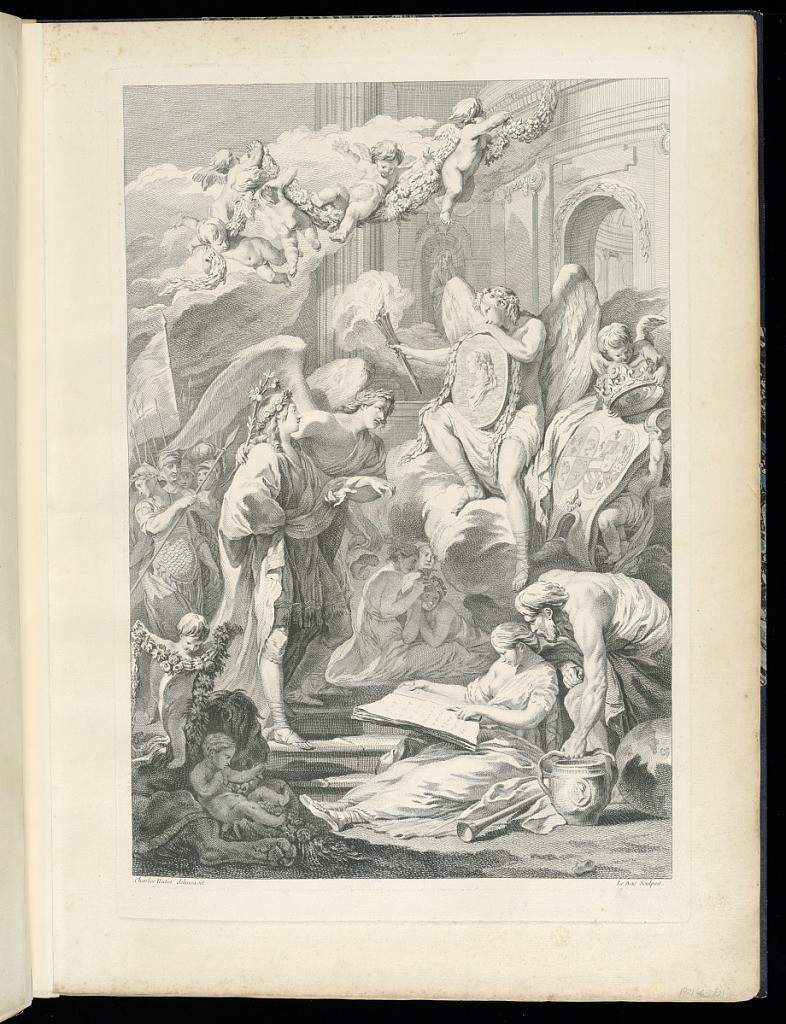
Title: Allegorical Frontispiece
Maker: Charles-François Hutin, French, 1715 - 1776
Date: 1751
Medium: Engraving on laid paper
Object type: Bound print
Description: Allegorical frontispiece representing M. le Dauphin conducted by France to the wedding temple where the god of marriage holds a carved portrait of the Infanta. The description of the symbols of this plate is described in detail in a preceding plate (1921-6-207-1).